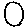
Label: circle